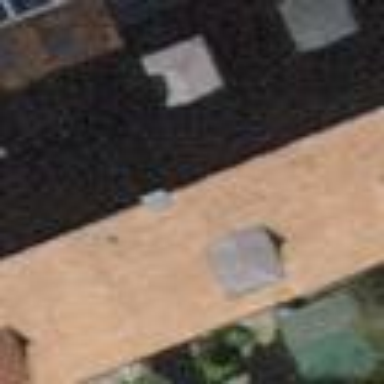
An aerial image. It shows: Building with tile roof.